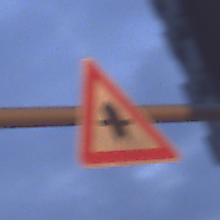
Verkehrszeichen: Vorfahrt
Umgebung: Outdoor, Urban
Tageszeit: Night
Wetter: PartlyCloudy
Licht: Artificial
Jahreszeit: NotSpecified
Kontrast: HighContrast